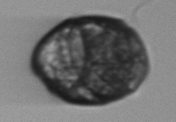
Label: Margalefidinium